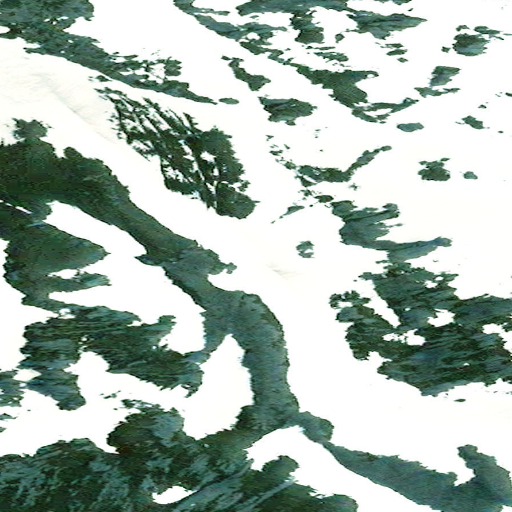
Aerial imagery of mountain in Alaska named Page Mountain containing only unknown